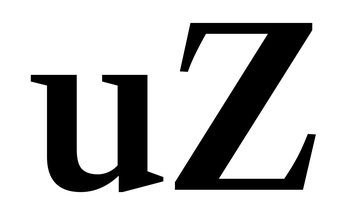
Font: LibreCaslonText_SemiBold